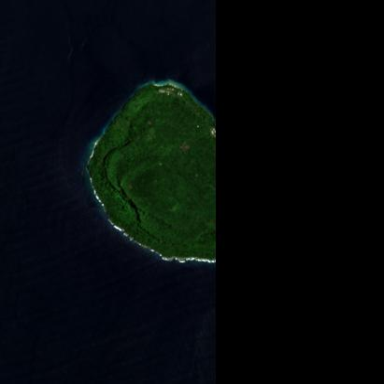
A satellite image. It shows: Island with natural coastline.